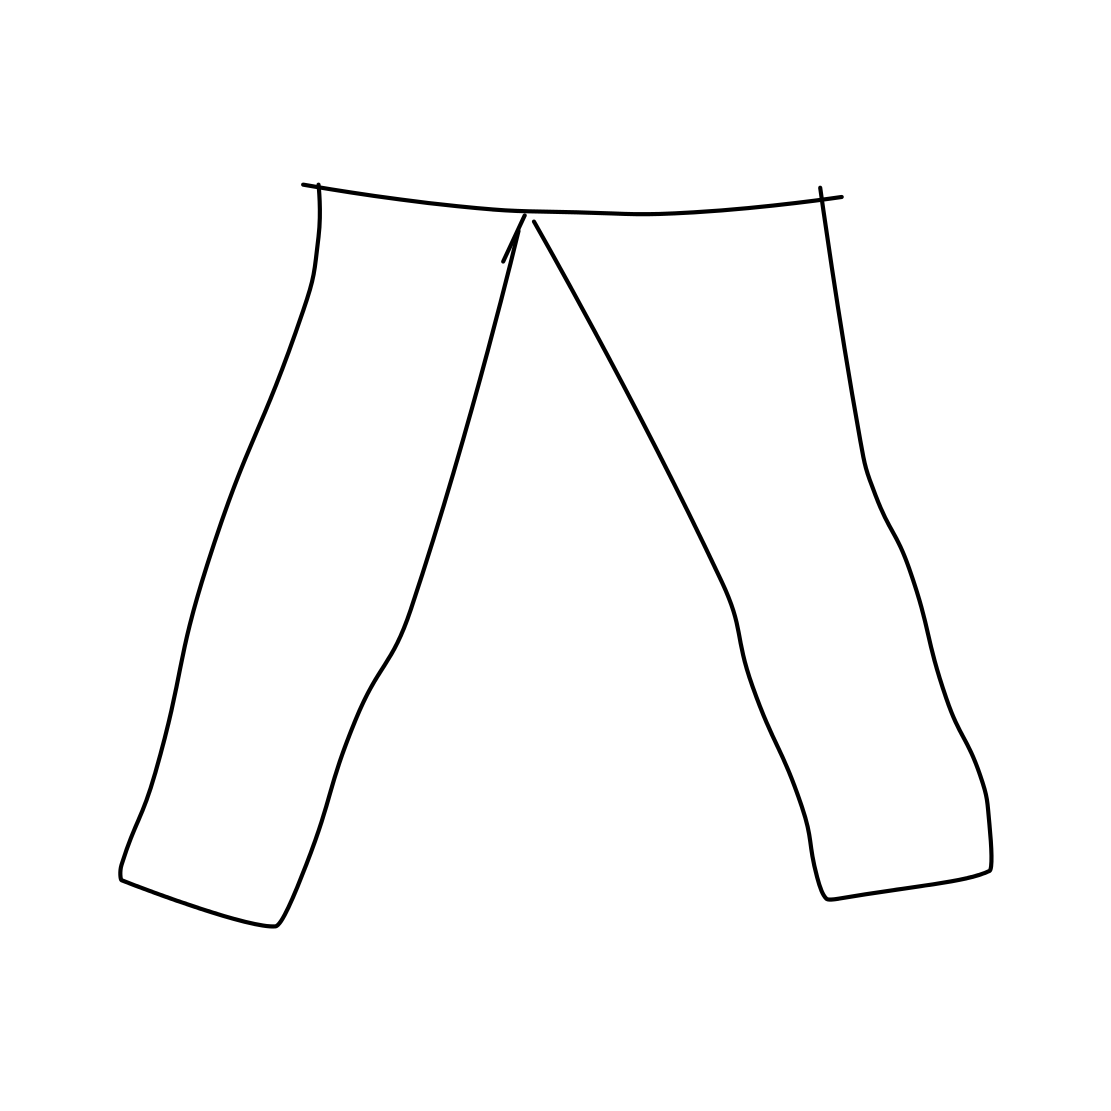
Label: trousers